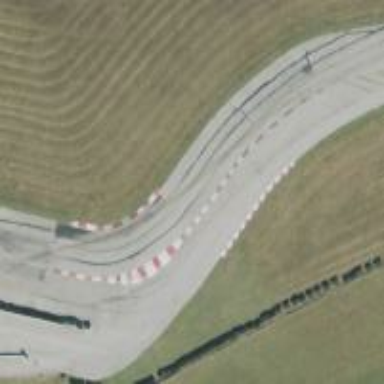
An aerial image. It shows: Raceway for motor sports.